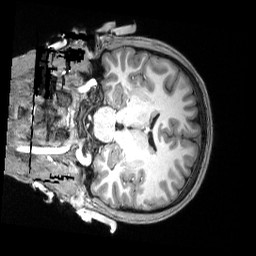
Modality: T1w
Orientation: coronal
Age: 19
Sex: male
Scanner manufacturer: siemens
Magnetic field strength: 3 T
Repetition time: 2.53 s
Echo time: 0.0033 s